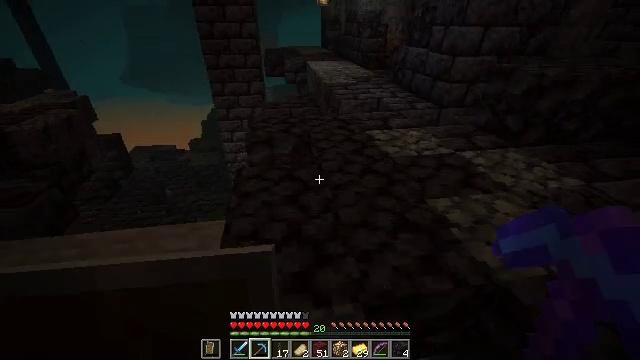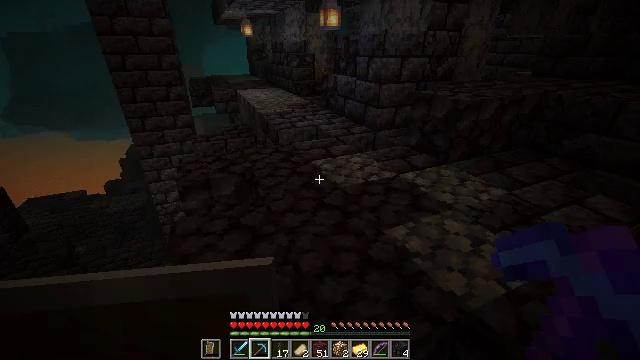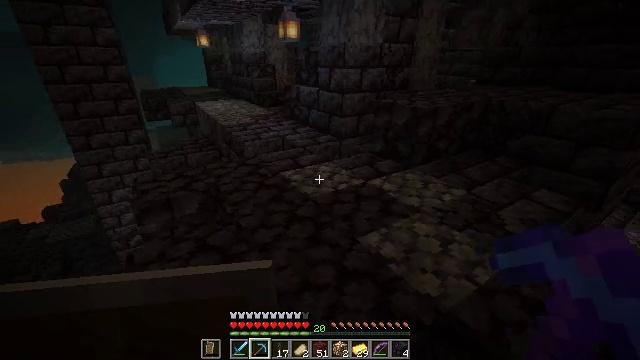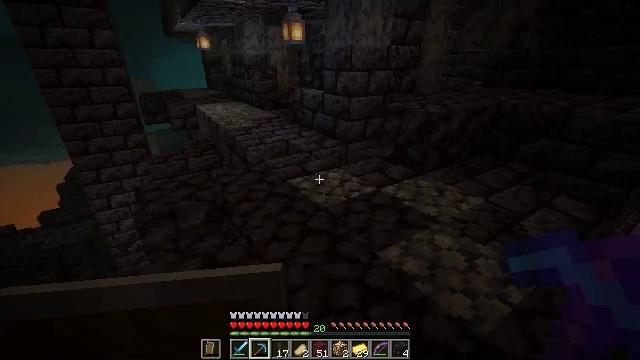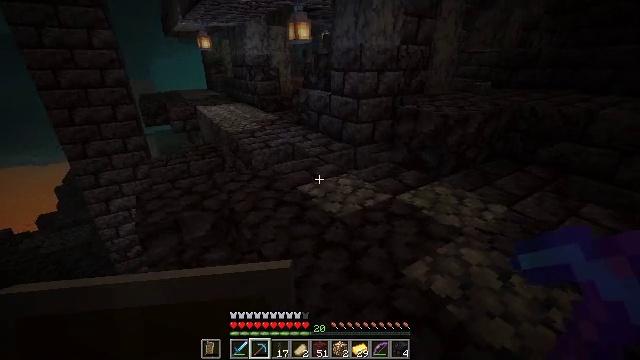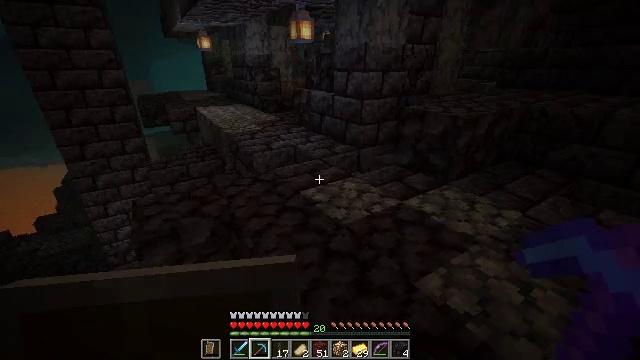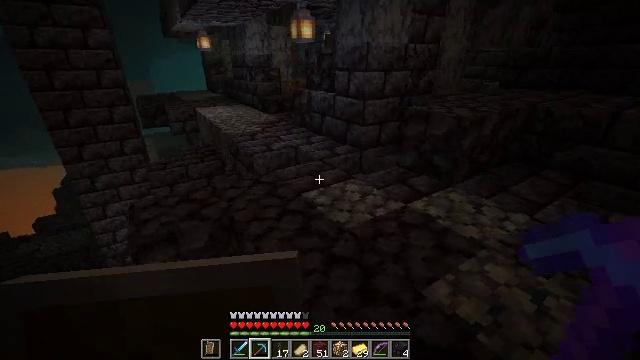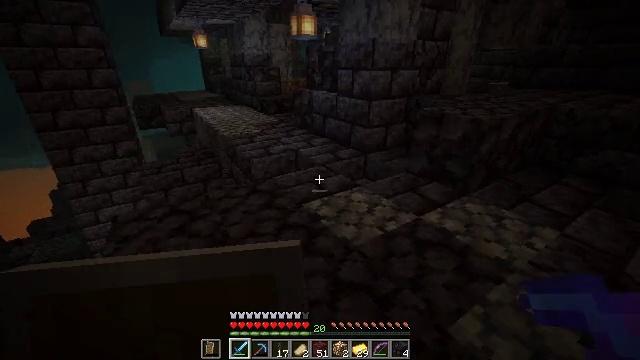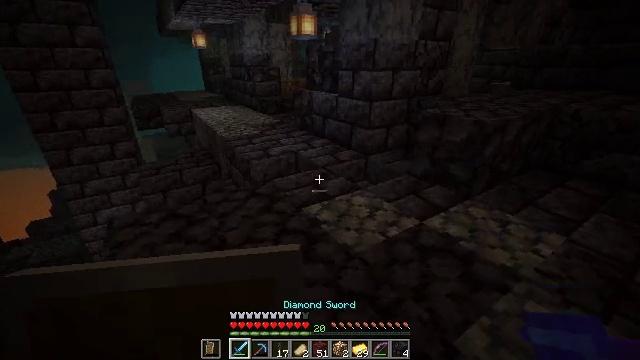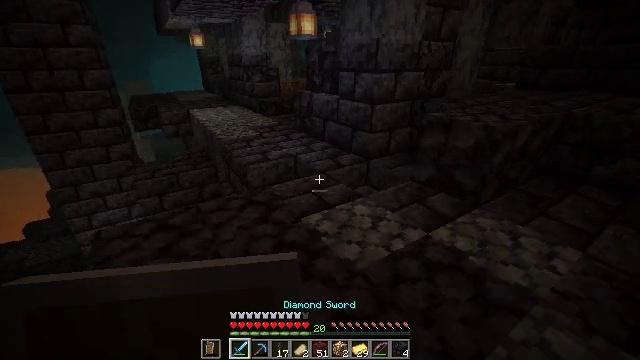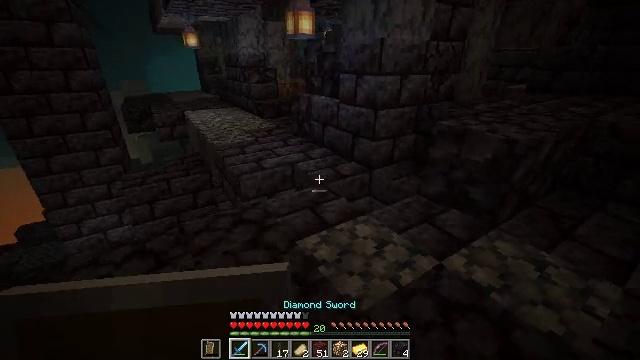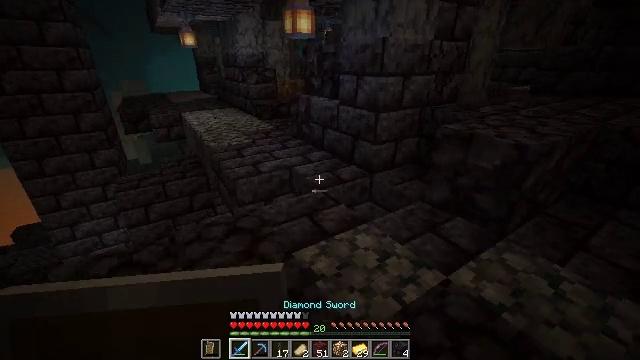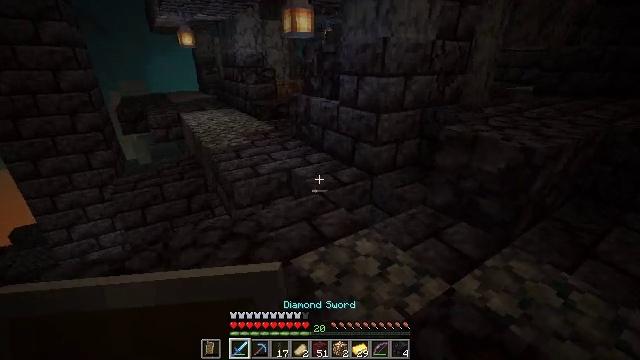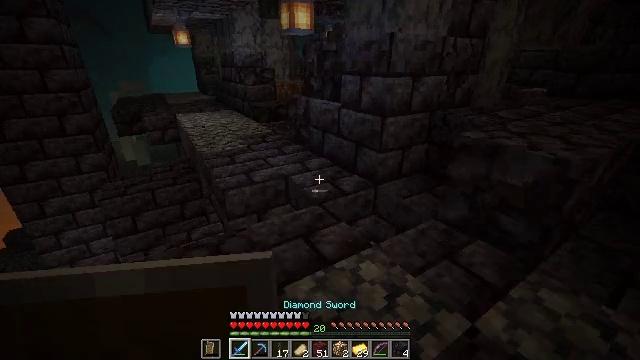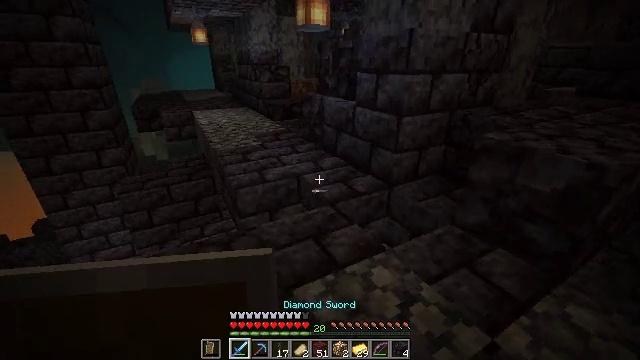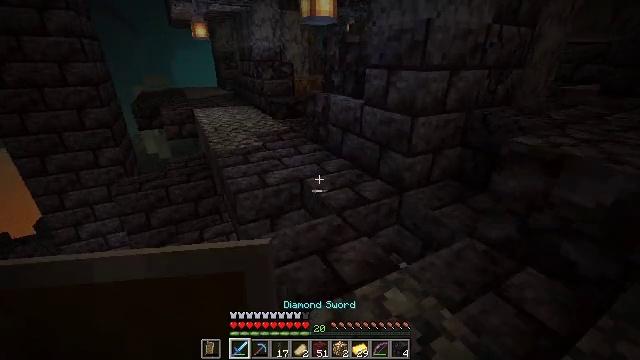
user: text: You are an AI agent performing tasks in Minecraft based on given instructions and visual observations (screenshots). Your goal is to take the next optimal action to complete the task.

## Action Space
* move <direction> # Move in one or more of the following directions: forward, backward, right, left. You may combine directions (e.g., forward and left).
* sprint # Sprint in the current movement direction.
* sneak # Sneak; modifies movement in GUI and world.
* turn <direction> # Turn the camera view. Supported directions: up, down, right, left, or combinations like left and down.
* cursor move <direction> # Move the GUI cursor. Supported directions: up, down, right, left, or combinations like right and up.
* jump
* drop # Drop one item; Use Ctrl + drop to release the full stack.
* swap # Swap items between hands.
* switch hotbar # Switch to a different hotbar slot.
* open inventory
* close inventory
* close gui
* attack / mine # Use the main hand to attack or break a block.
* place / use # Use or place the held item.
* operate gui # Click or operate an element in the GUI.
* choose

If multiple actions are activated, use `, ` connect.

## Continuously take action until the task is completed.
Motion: motion action
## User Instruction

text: Remove a soul sand from the inventory.
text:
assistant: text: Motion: move forward and move left, turn right and up
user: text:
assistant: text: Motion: move forward and move left, turn right and up
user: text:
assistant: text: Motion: move forward and move left
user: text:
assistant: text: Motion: move forward
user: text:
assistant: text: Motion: move forward
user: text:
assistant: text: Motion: move forward
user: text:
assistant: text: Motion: move forward, switch to hotbar 1
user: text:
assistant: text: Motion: move forward
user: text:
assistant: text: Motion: move forward
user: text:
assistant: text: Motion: move forward
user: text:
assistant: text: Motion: move forward
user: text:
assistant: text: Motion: move forward
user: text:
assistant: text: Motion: move forward
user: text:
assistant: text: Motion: move forward, turn left
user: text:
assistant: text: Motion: move forward and move left
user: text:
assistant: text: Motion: move forward and move left
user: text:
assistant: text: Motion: move forward and move left
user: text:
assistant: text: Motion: move forward
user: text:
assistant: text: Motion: move forward and move right
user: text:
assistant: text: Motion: move forward and move right
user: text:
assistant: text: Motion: move forward and move right
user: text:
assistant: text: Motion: move forward and move right
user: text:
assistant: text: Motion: move forward, turn left
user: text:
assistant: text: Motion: move forward
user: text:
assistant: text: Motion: move forward
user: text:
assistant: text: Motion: move forward
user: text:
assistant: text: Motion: move forward
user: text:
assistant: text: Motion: move forward
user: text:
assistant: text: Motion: move forward
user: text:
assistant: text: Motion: move forward